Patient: sex M, age 37
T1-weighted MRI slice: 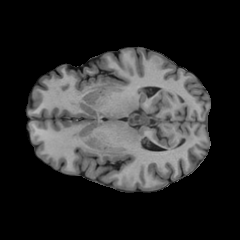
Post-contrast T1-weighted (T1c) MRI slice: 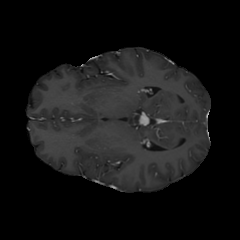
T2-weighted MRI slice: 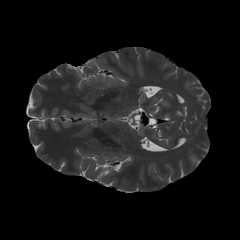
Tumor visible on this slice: no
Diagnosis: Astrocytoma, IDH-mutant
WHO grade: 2